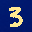
Label: 3